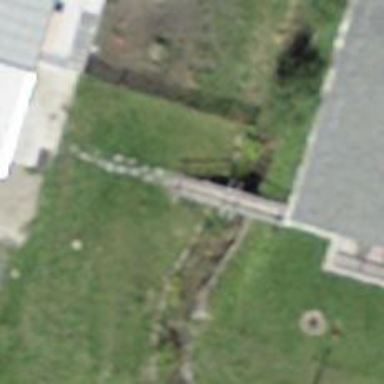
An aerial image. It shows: Footway on bridge.